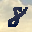
Label: 8